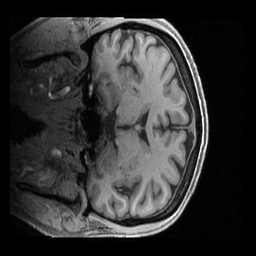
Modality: T1w
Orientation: coronal
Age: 52
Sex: male
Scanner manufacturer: siemens
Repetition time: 2.4 s
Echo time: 0.00231 s